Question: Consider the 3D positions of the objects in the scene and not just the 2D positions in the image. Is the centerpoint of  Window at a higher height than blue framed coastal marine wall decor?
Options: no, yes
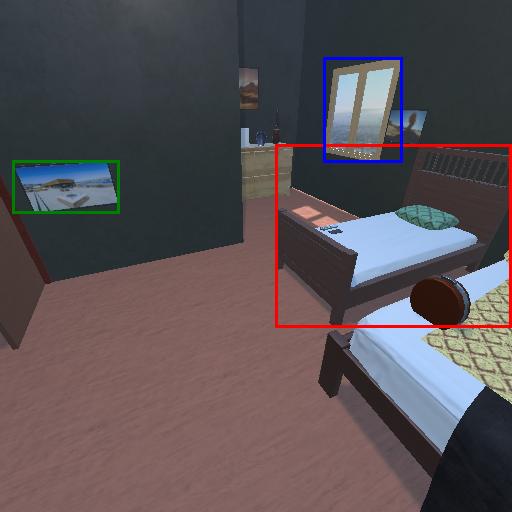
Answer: no